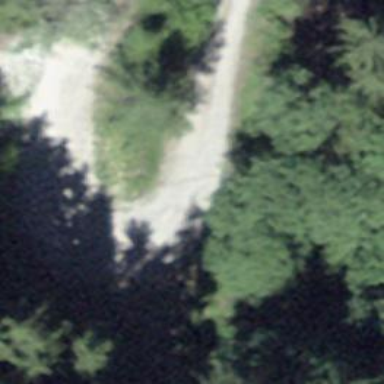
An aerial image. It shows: Well-maintained track road of grade 1.